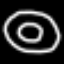
Label: donut